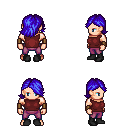
a pixel art fantasy rpg character, male body template, human, light skin, maroon sleeveless shirt, magenta pants, blue swoop hairstyle, leather bracers, black shoes, four views (front, back, left, right), 2x2 character sprite sheet, small pixel art, hard edges, no anti-aliasing